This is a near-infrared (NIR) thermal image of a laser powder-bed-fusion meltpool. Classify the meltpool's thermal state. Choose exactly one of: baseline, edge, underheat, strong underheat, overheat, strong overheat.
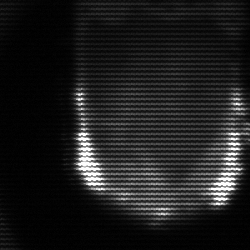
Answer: baseline